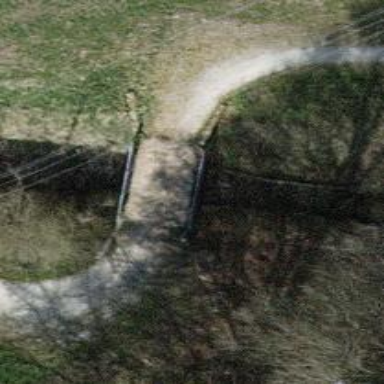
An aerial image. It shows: Track passing over bridge with grade 2 tracktype.